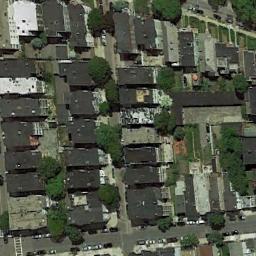
Label: residential